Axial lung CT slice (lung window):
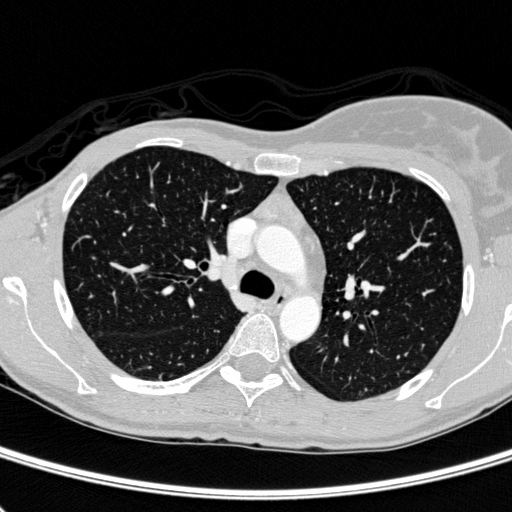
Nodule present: no